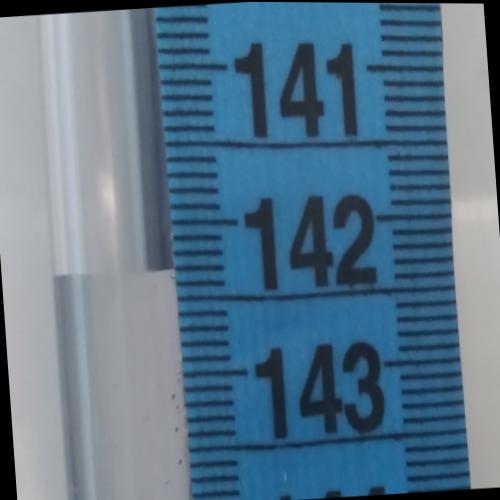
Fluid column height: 142.3 cm